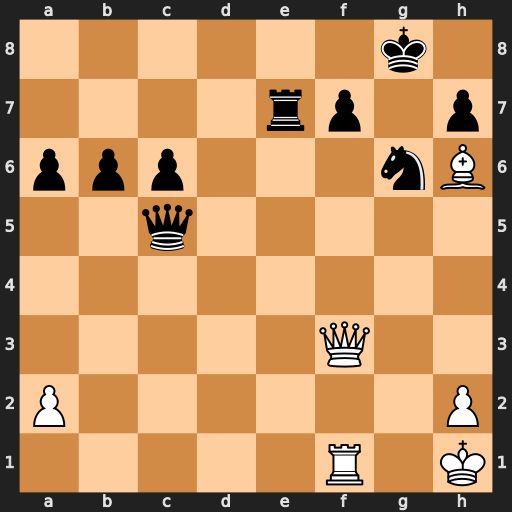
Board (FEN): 6k1/4rp1p/ppp3nB/2q5/8/5Q2/P6P/5R1K
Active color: w
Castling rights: -
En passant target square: -
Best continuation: Rd1 Re8 Qf6 Qe5 Rd8 Qe4+ Kg1 Qe1+ Kg2